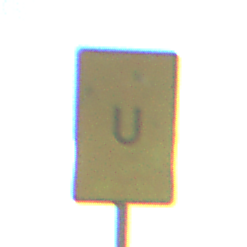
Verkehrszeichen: AnkuendigungOderFortsetzungUmleitungOhnePfeilsymbol
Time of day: SunriseSunset
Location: Outdoor (Nature)
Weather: PartlyCloudy
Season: NotSpecified
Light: Natural